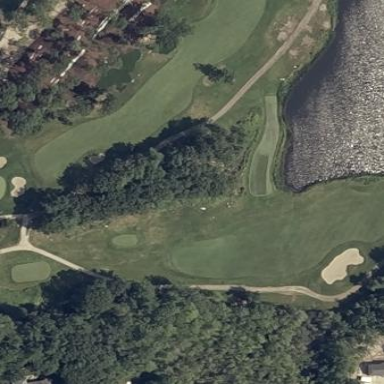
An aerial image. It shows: Grassy area designated as golf fairway.